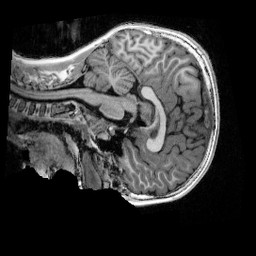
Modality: UNIT1_denoised
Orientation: sagittal
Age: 10
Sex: male
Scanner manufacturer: siemens
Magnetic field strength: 3 T
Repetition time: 4 s
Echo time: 0.00303 s